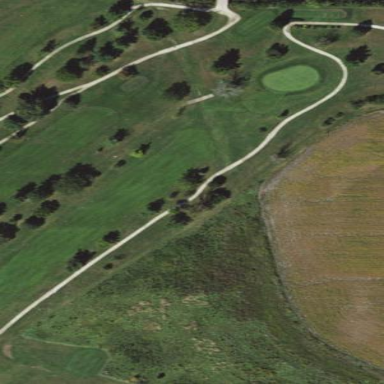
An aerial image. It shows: Golf fairway surrounded by grass.